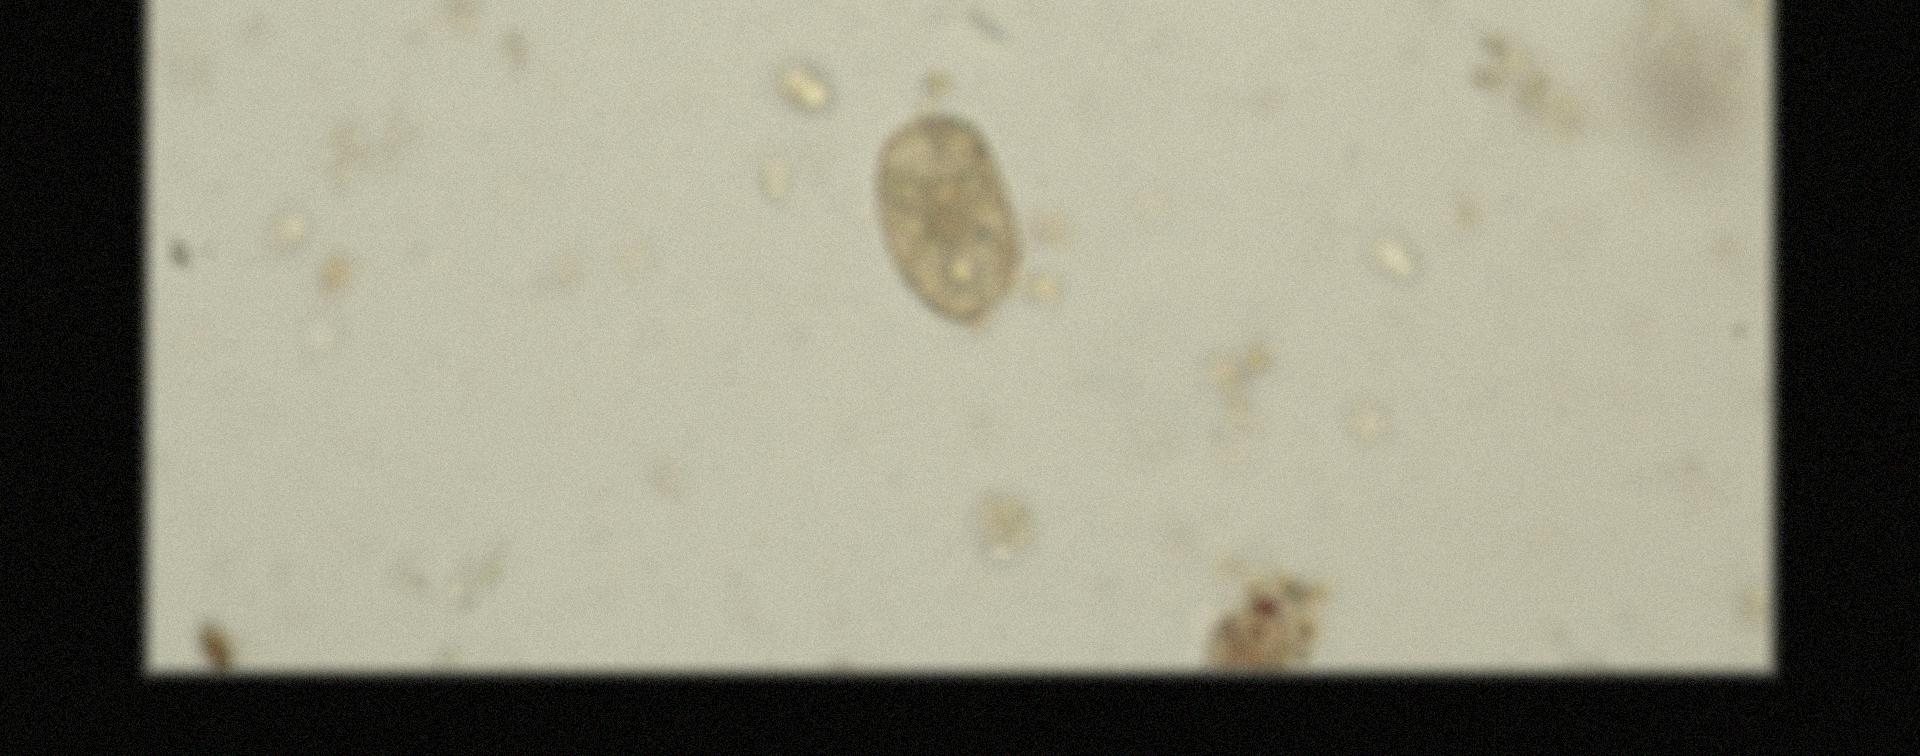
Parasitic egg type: Ascaris lumbricoides